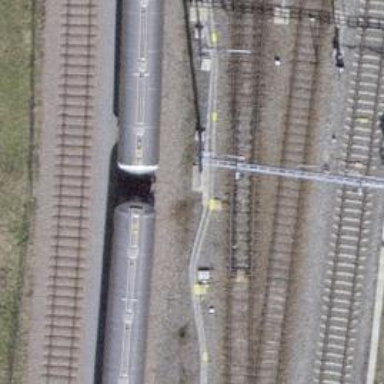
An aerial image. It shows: Electrified rail siding with contact line.